Interaction volume radius: 5 \u00c5
Interaction volume height: 35 \u00c5
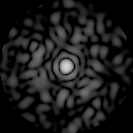
Disorder parameter: 0.8283